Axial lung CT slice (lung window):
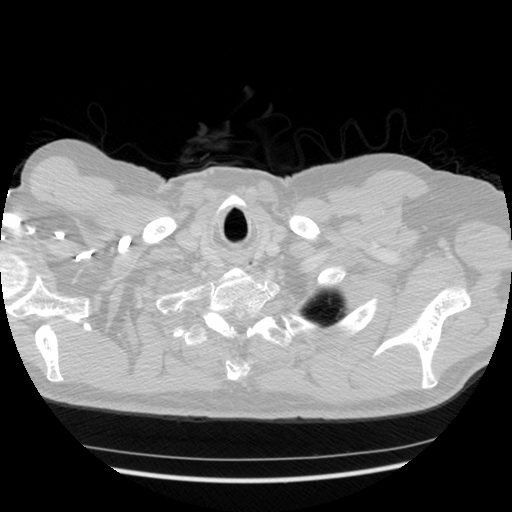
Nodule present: no